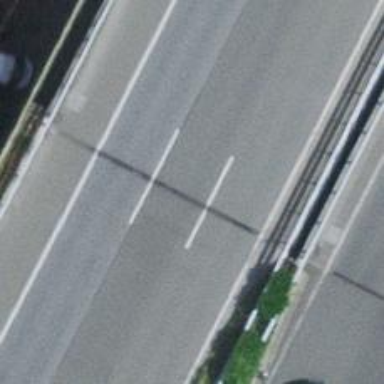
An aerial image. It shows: Motorway bridge with asphalt surface.